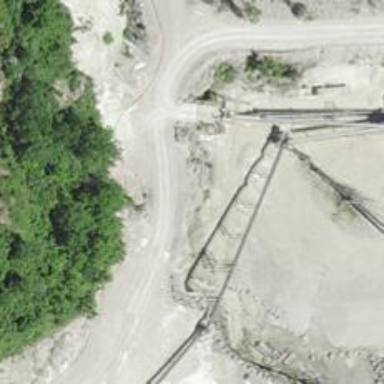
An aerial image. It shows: Quarry area.